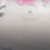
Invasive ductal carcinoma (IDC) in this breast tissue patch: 0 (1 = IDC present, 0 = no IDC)